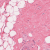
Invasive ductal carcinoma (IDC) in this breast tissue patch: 0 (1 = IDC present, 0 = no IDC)